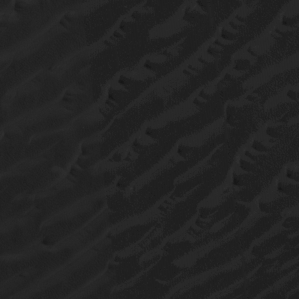
Label: non_frost